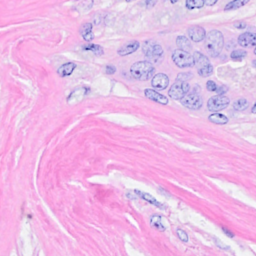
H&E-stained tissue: Breast